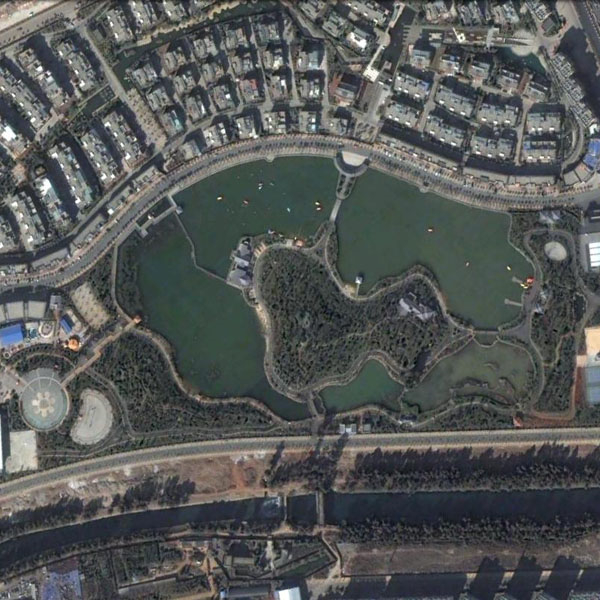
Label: Park